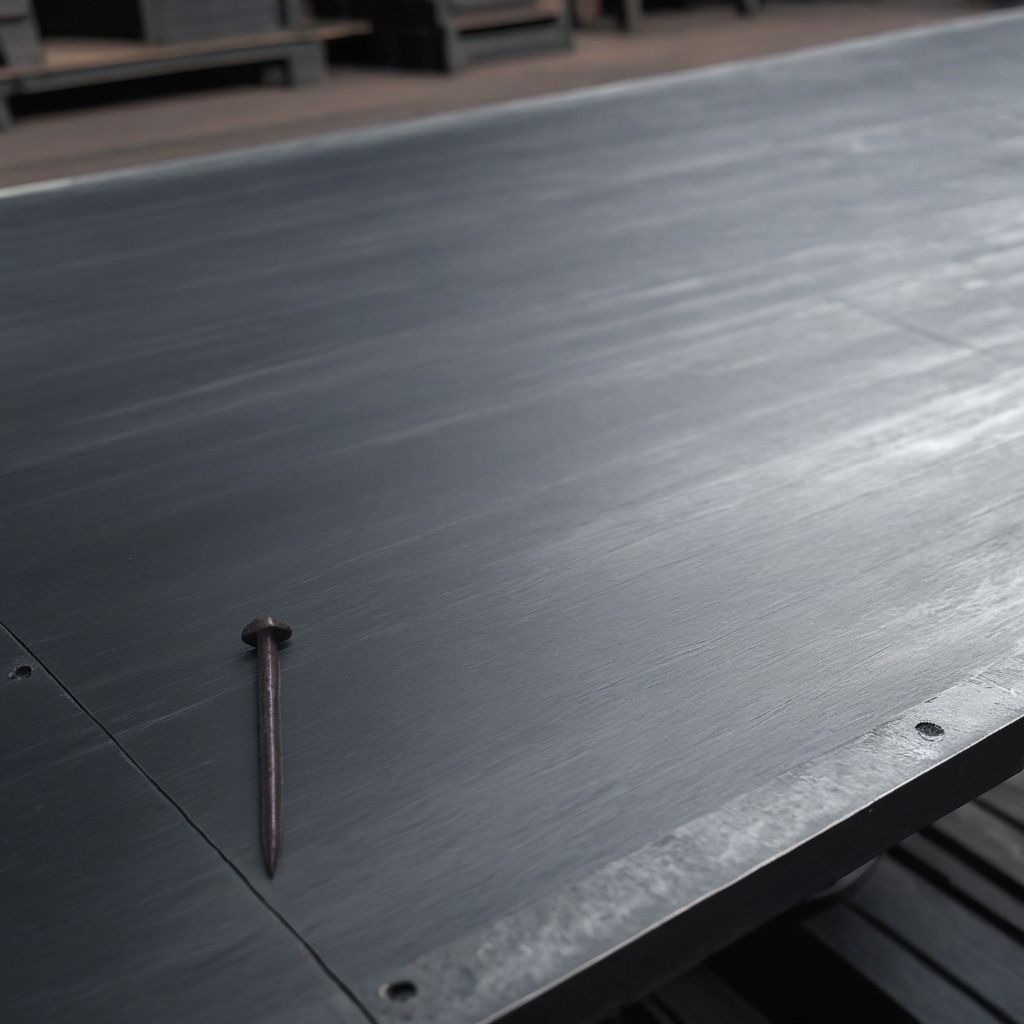
An iron nail is lying on a cold steel table in a mining workshop.